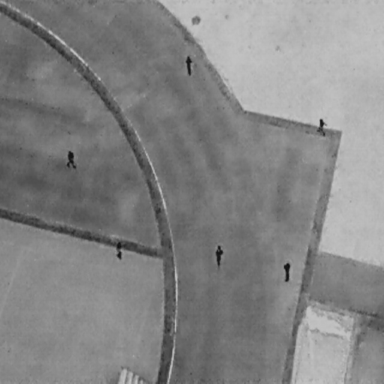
There are seven People in the infrared image.